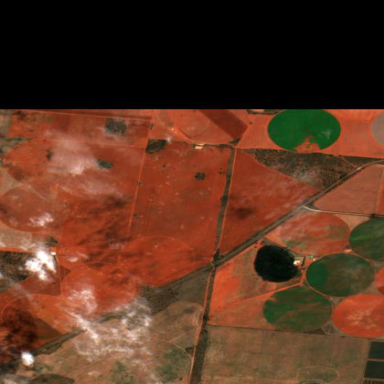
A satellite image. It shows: Farmland used for growing crops.